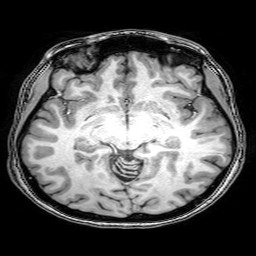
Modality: T1w
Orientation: coronal
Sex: female
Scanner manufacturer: philips
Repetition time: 0.008075 s
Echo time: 0.00369 s